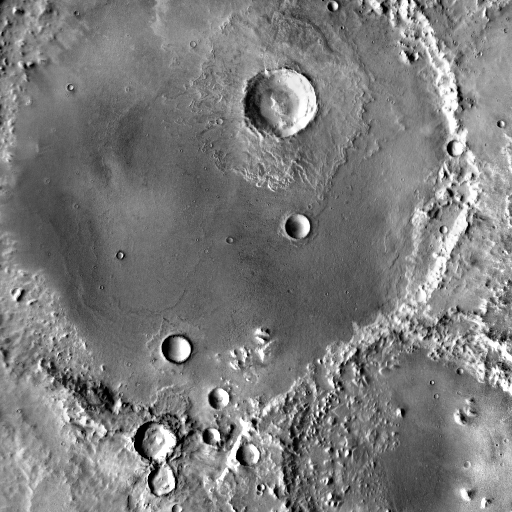
Crater classes present: Background, Other, Layered, Buried